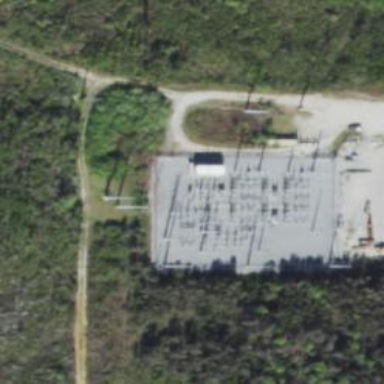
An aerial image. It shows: There is distribution substation enclosed by fence.